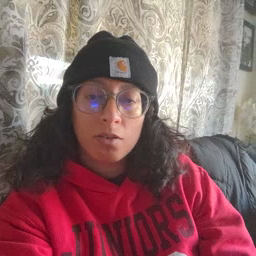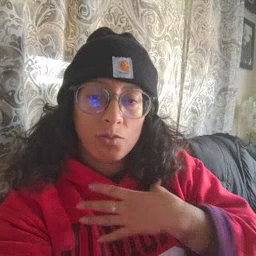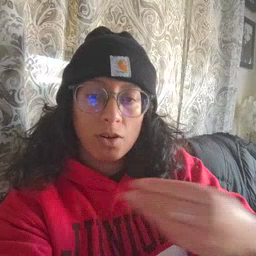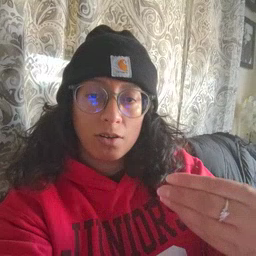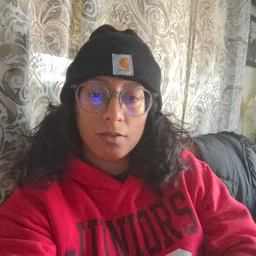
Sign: white